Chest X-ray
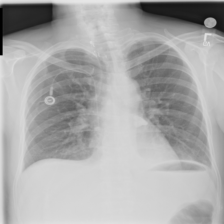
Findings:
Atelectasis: positive
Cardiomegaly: negative
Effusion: positive
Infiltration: negative
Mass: negative
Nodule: negative
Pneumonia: negative
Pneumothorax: negative
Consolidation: negative
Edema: negative
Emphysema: negative
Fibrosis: negative
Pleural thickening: negative
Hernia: negative